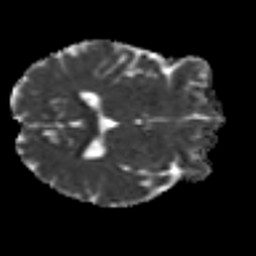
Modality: MD
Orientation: axial
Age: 45
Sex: female
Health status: ill
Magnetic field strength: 3 T
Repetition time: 8.4 s
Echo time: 0.0926 s